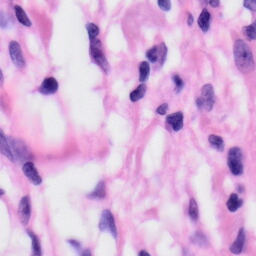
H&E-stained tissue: Skin